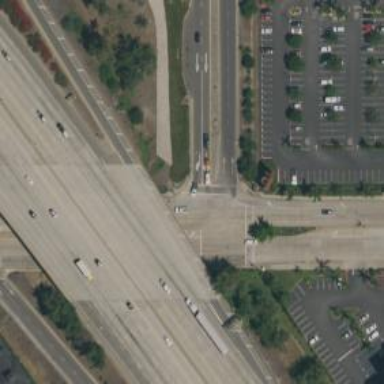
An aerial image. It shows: Solid stop line on the road marking.